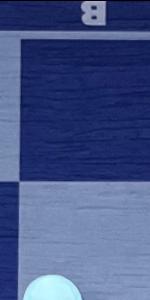
Label: Empty